Field crop: maize
Growth stage: 1
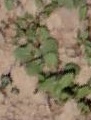
Species: convolvulus